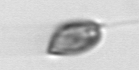
Label: Prorocentrum_triestinum